Question: Im trying to host to different service implementations of the same contract:

The reason is that need a dummy implementation for out-of-the-house testing.
Im trying to host both in the same WindowsService:
'''
private ServiceHost _host;
private ServiceHost _dummy;
protected override void OnStart(string[] args)
{
_host = new ServiceHost(typeof(Service));
_host.Open();
//trying to avoid the app.config beeing used - because its already been hoste by _host
_dummy = new ServiceHost(typeof(TestDummyService));
_dummy.Description.Endpoints.Clear();
_dummy.AddServiceEndpoint(typeof(IService),
new WebHttpBinding(),
@"<link>/Dummy.svc/");
_dummy.ChannelDispatchers.Clear();
_dummy.Open();
}
'''
This is the config file:
'''
<system.serviceModel>
<services>
<service name="namespace.Service">
<host>
<baseAddresses>
<add baseAddress="<link>/Service.svc"/>
</baseAddresses>
</host>
<endpoint address=""
binding="webHttpBinding"
contract="namespace.IService"
behaviorConfiguration="web" />
<endpoint address="/mex"
binding="mexHttpBinding"
contract="IMetadataExchange" />
</service>
</services>
<behaviors>
<serviceBehaviors >
<behavior>
<serviceMetadata httpGetEnabled="true"
httpGetUrl="<link>/Service.svc/About" />
<serviceDebug includeExceptionDetailInFaults="true" />
</behavior>
</serviceBehaviors>
<endpointBehaviors>
<behavior name ="web">
<webHttp />
</behavior>
</endpointBehaviors>
</behaviors>
</system.serviceModel>
'''
The ChannelDispatcher at /Service.svc/About with Contracts 'IHttpGetHelpPageAndMetadataContract' is unable to open.
any help is appreciated.
Update 1
My goal is to have 2 different implementations of the same contract ('IService') hosted in one WindowsService.
I would also like to configure both of them in the config file.
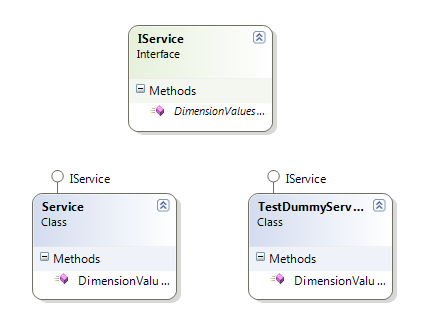
Answer: so i found out, that even thow the testdummy service was added programatic, it still got the service metadatabehavior.
My solution was to not make the dehavior default - given it at name:
app.config:
'''
<service name="namespace.Service" behaviorConfiguration="someName">
'''
//.. later:
'''
<behavior name="someName">
<serviceMetadata httpGetEnabled="true"
httpGetUrl="<link>/Service.svc/About" />
<serviceDebug includeExceptionDetailInFaults="true" />
</behavior>
'''
The rest of the code, statyed the same